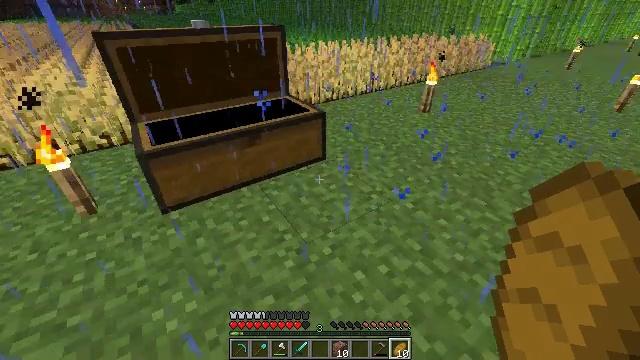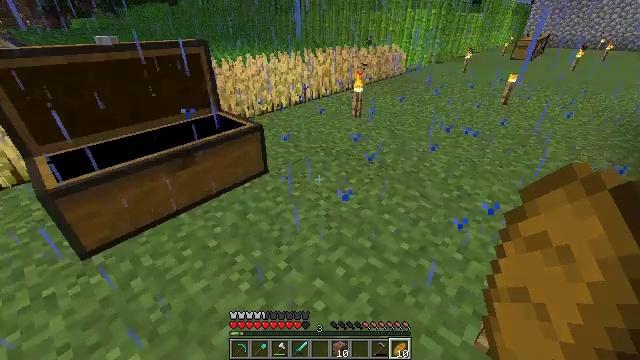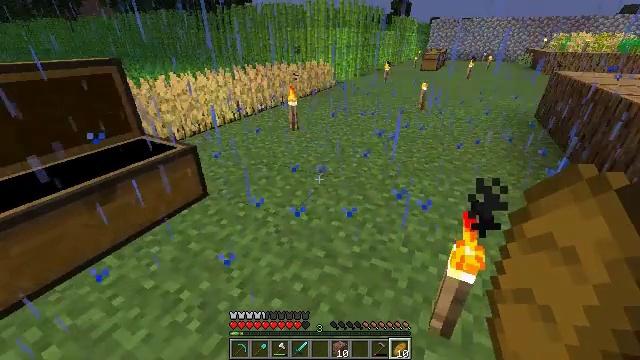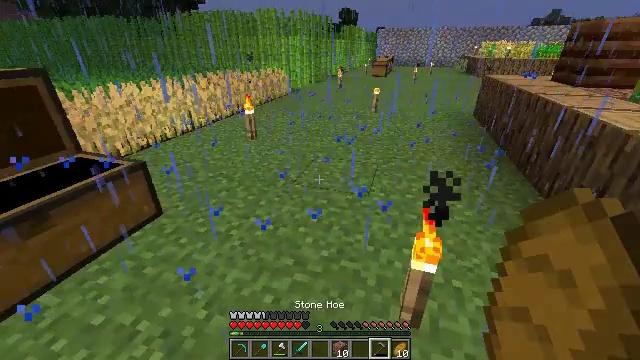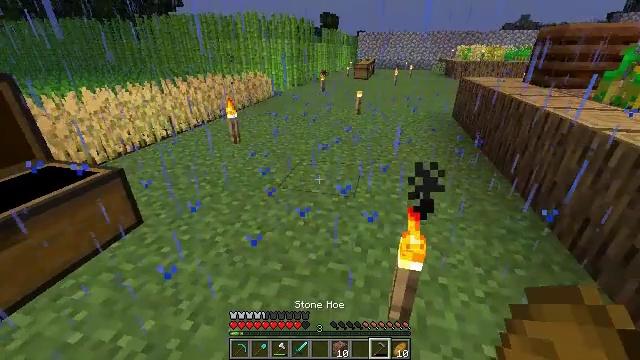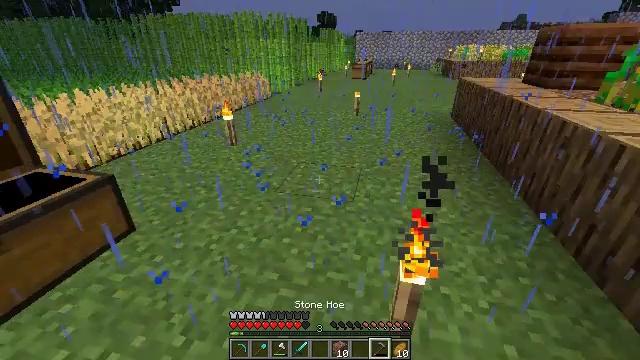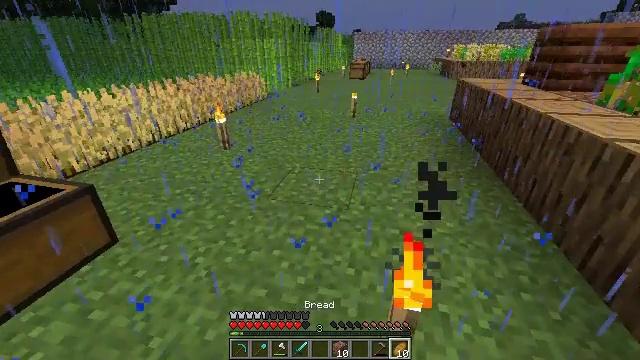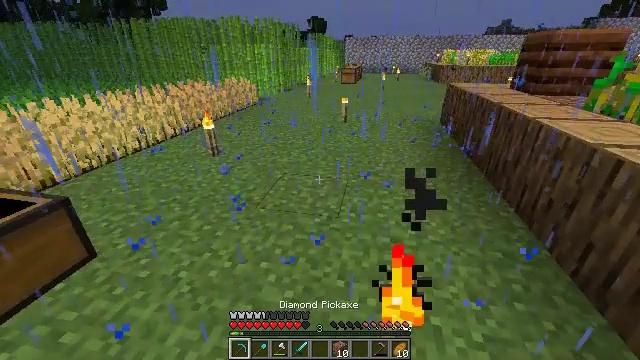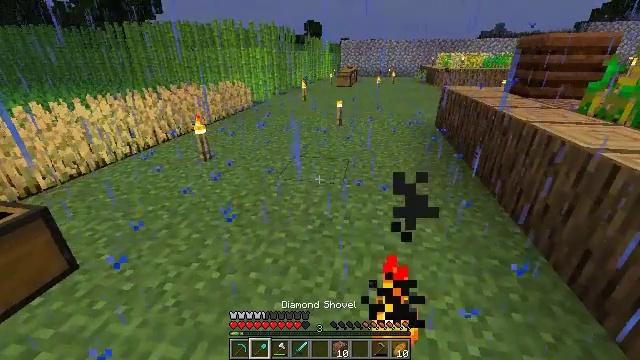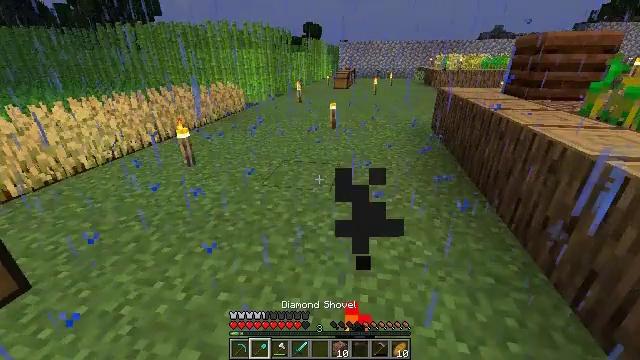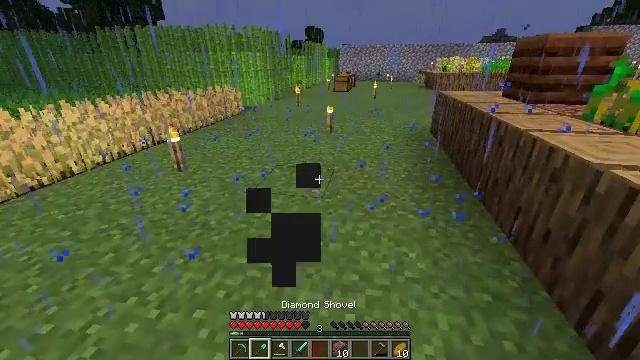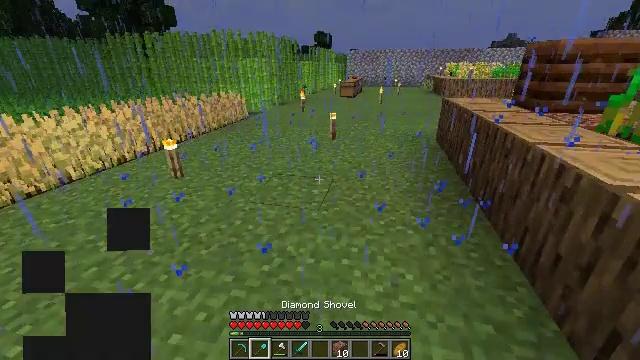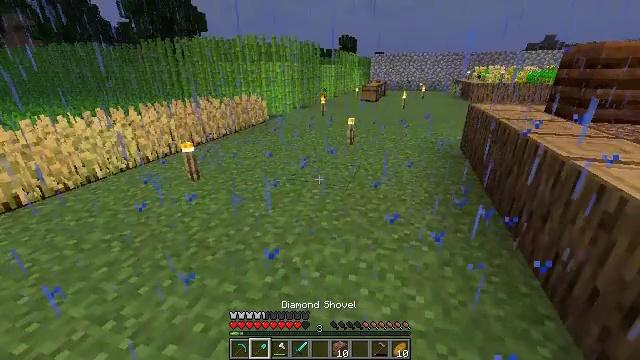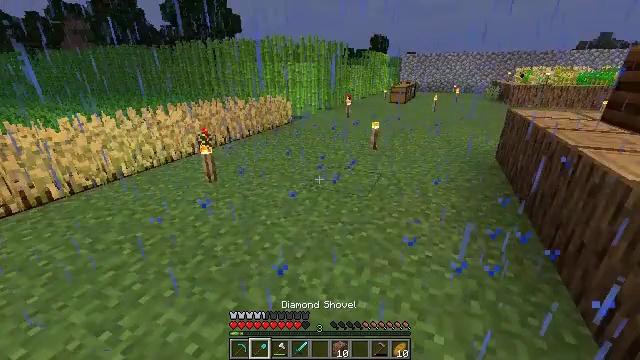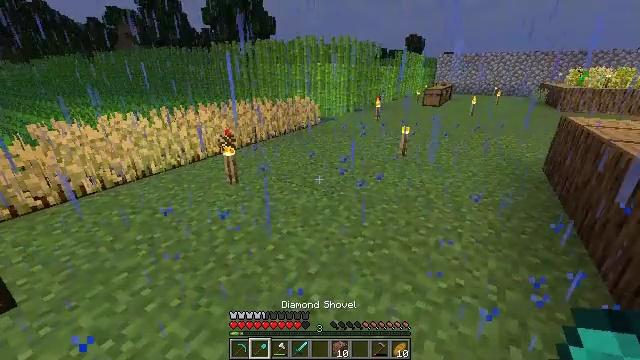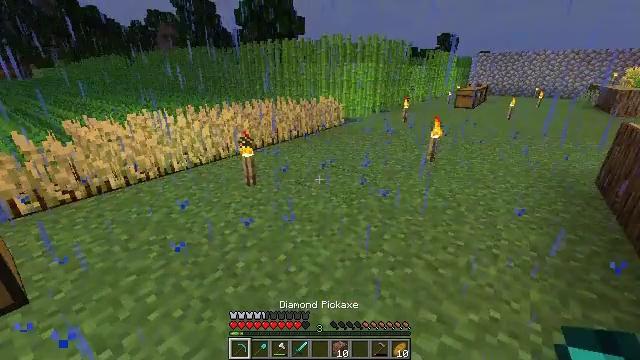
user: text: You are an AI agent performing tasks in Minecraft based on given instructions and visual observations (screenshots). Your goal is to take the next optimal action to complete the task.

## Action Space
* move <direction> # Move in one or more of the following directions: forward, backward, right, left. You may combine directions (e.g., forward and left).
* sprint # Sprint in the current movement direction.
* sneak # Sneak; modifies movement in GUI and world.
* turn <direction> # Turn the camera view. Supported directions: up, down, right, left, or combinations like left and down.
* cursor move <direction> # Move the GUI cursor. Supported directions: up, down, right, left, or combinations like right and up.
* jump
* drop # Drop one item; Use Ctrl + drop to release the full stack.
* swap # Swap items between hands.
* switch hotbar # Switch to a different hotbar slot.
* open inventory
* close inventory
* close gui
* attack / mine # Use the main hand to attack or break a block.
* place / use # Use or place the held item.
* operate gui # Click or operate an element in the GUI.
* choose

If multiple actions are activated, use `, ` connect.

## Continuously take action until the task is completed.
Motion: motion action
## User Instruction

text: Mine the sugar cane near rivers.
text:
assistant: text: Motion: turn right and up
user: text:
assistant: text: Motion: turn right and up
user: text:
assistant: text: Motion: turn right and up
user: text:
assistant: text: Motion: turn right
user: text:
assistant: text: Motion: move forward
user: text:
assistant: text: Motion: move forward and move right
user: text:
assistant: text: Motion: move forward and move right, turn right
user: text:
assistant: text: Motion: move forward and move right
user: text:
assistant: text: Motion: move forward and move right
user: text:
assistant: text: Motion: move forward and move right
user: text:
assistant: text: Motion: move forward and move right, turn left and up
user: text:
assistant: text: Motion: move forward, turn left
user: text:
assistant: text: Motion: move forward, turn left
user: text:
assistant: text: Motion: move forward, turn left
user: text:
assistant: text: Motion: move forward, turn left
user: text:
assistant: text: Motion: move forward, turn left
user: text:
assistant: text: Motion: move forward and move right, turn left
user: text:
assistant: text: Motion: move forward and move right, turn left and down
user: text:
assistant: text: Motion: move forward and move right, turn left
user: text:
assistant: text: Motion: move forward and move right, turn left
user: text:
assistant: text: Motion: move forward and move right, turn left
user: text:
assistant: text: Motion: move forward and move right, turn left
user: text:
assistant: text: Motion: move forward and move right
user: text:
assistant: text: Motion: move forward and move right, turn left
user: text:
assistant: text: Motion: move forward and move right, turn left
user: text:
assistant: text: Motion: move forward and move right
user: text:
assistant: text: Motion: move forward
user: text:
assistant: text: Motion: move forward
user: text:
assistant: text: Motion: move forward
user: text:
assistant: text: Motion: move forward